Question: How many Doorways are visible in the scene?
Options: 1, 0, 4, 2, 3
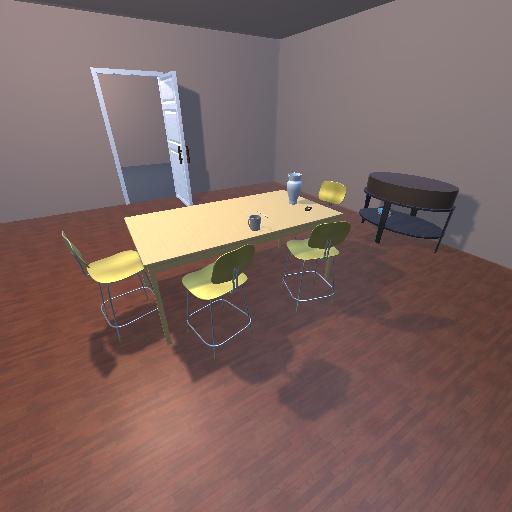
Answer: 1